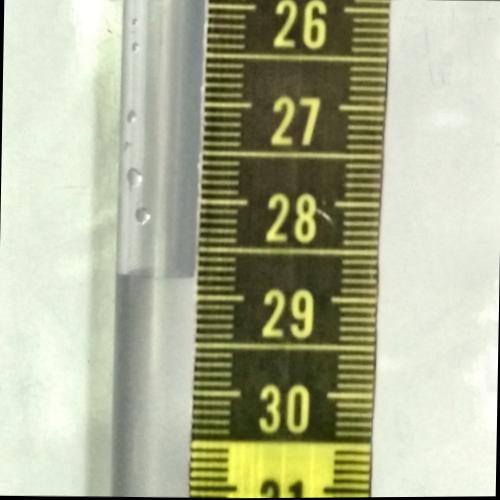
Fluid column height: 28.8 cm